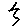
Label: zigzag